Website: crate-barrel
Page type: account-dashboard
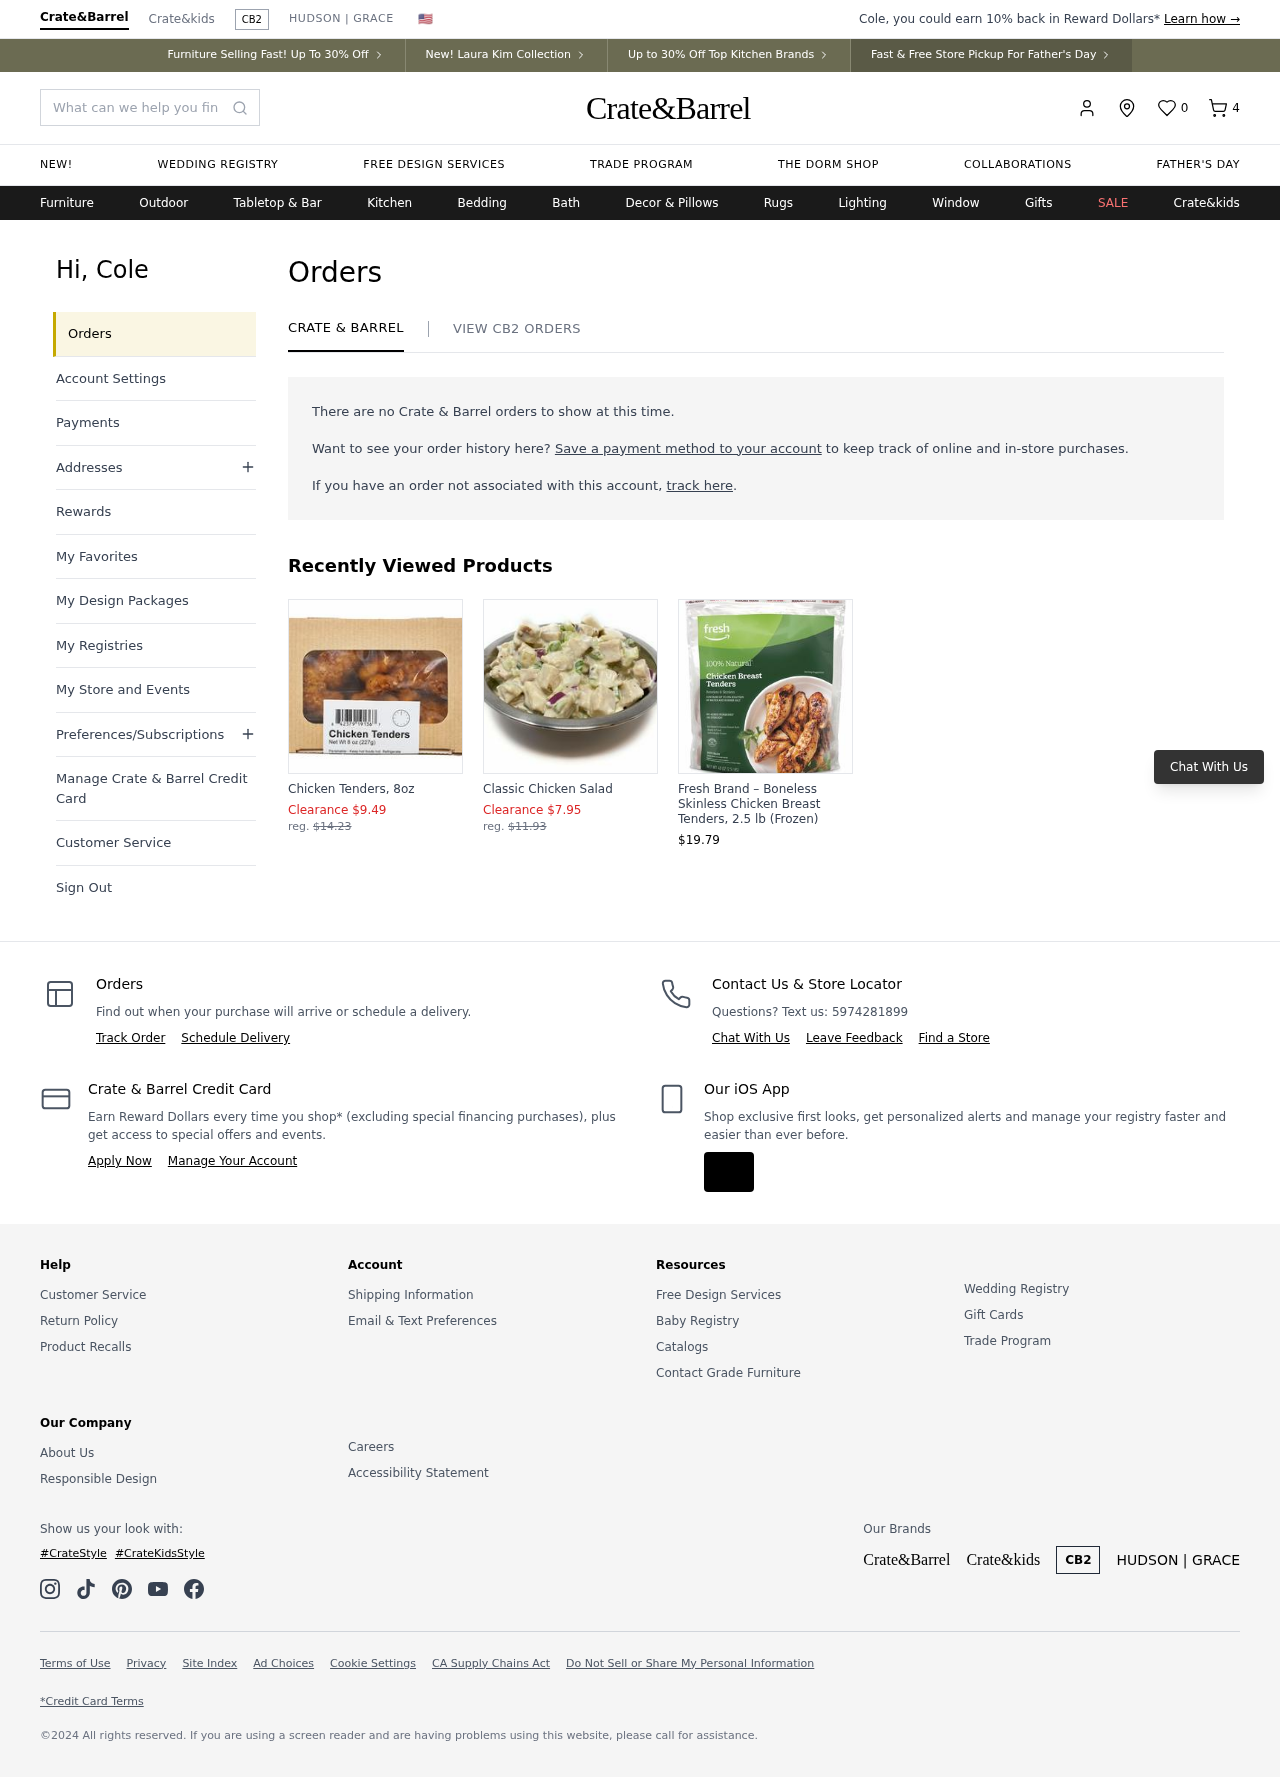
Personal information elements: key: PII_FIRSTNAME
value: Cole
Product elements: key: PRODUCT1_NAME
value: Chicken Tenders, 8oz
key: PRODUCT1_PRICE
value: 9.49
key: PRODUCT2_NAME
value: Classic Chicken Salad
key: PRODUCT2_PRICE
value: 7.95
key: PRODUCT3_NAME
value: Fresh Brand – Boneless Skinless Chicken Breast Tenders, 2.5 lb (Frozen)
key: PRODUCT3_PRICE
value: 19.79
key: PRODUCT1_ORIGINAL_PRICE
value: $14.23
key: PRODUCT2_ORIGINAL_PRICE
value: $11.93
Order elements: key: ORDER_NUM_ITEMS
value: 4
Search elements: key: HEADER_SEARCH
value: What can we help you find?
Other elements: key: FAVORITES_COUNT
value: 0